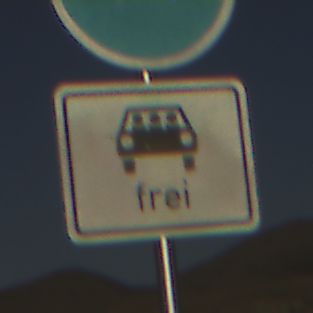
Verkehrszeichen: MehrfachbesetzePersonenkraftwagenFrei
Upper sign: Busssonderstreifen
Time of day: SunriseSunset
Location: Outdoor (Nature)
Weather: Clear
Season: NotSpecified
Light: Natural